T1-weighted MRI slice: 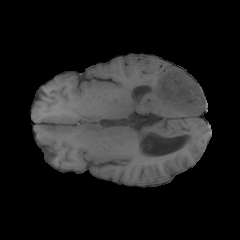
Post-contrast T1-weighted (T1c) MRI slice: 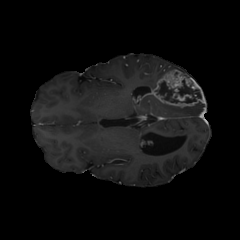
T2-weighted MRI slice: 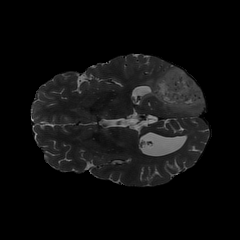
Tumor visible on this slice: yes